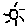
Label: sun